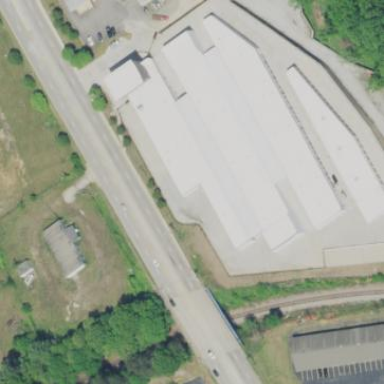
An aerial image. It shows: Building used for storage rental.